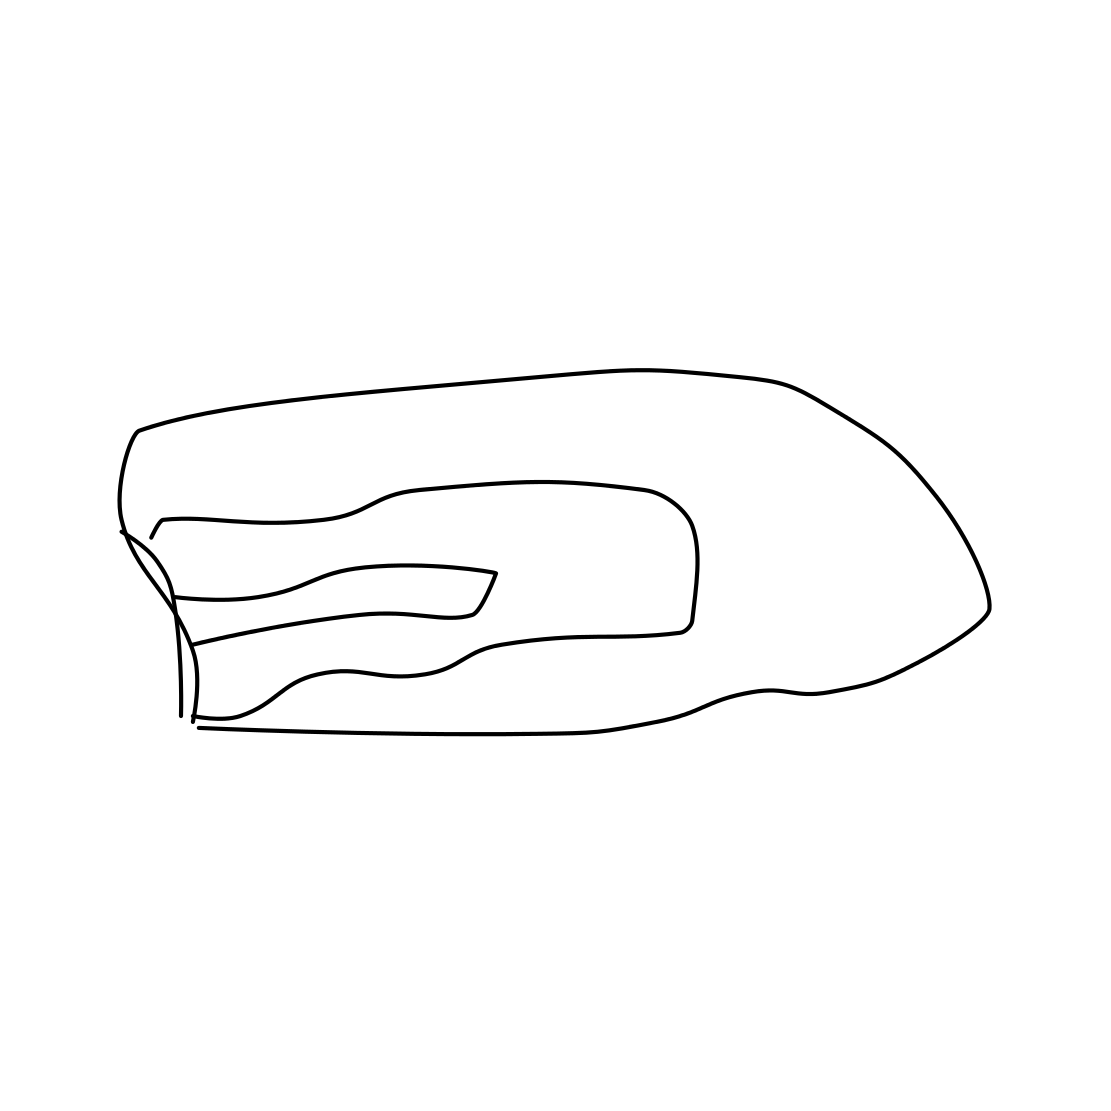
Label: paper clip